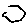
Label: hexagon